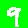
Digit: 9